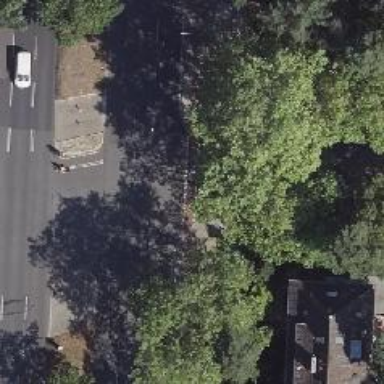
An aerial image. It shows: Cycleway.